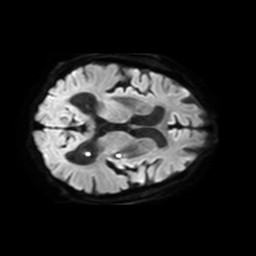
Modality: TRACE
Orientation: axial
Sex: female
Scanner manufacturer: philips
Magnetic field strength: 3 T
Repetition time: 3.082 s
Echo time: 0.076 s